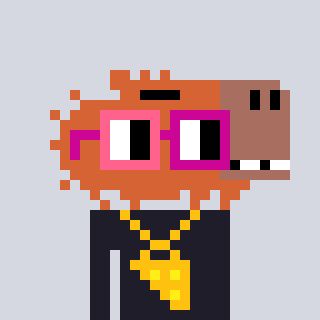
a pixel art character with square pink and red glasses, a capybara-shaped head and a grayscale-colored body on a cool background